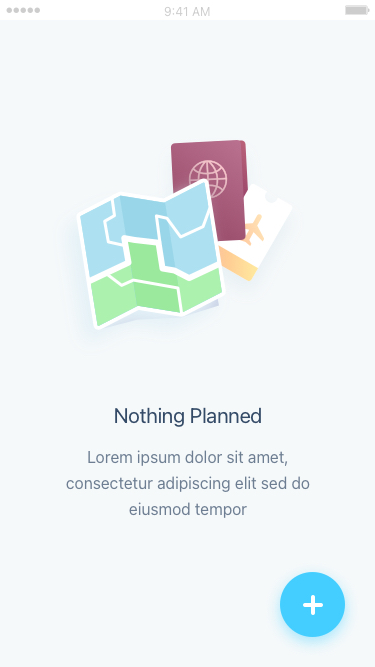
Text in this UI design:
Lorem ipsum dolor sit amet, consectetur adipiscing elit sed do eiusmod tempor
Nothing Planned